Question: I have <URL> VBS for unzipping files:
'''
Set args = Wscript.Arguments
outputDirectory = WScript.Arguments.Item(0)
zipFile = WScript.Arguments.Item(1)
rem On Error Resume Next
Set fso = CreateObject("Scripting.FileSystemObject")
If NOT fso.FolderExists(outputDirectory) Then
fso.CreateFolder(outputDirectory)
End If
set objShell = CreateObject("Shell.Application")
set FilesInZip=objShell.NameSpace(zipFile).items
objShell.NameSpace(outputDirectory).CopyHere(FilesInZip)
Set fso = Nothing
Set objShell = Nothing
rem On Error Goto 0
'''
The issue is, when I run it from a .bat with:
'%zip_vbs_path% "%cd%\%zip_temp_dir%" "%cd%\%OUTPUT_DIR%\!zip_plugin_name_!"'
where:
- '%zip_vbs_path'- '%zip_temp_dir%''zip_temp'- '%OUTPUT_DIR%\!zip_plugin_name_!''Output\PluginName.jar'
I get this error:

When submitting an answer, please <URL>, because I'm not familiar with the VBS lanugage at all.
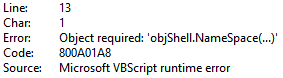
Answer: For this line:
'''
set FilesInZip=objShell.NameSpace(zipFile).items
'''
You have 'zipFile' set to:
'''
Output\PluginName.jar
'''
The code you're using should work for 'zip' files but'Shell.Application' cannot retrieve the file collection from a 'jar' file.